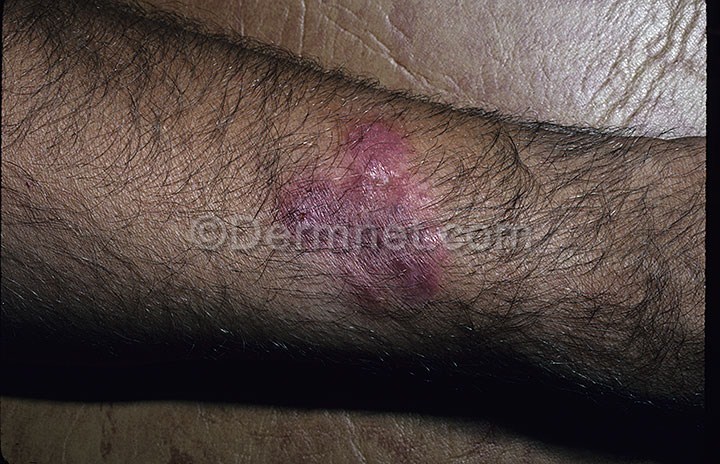
Disease: Cellulitis Impetigo and other Bacterial Infections